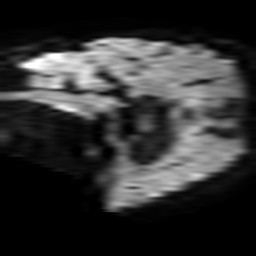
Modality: TRACE
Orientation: sagittal
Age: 78
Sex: female
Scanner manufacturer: philips
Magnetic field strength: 3 T
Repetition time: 3.076 s
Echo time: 0.076 s